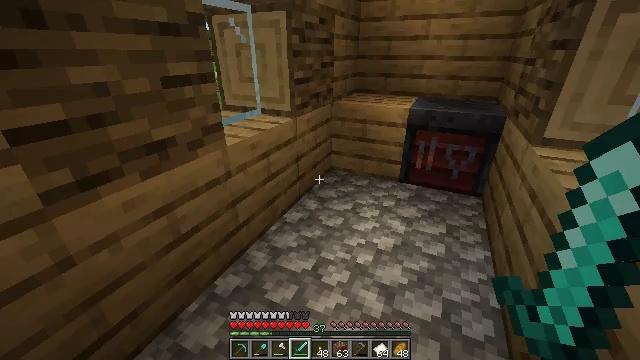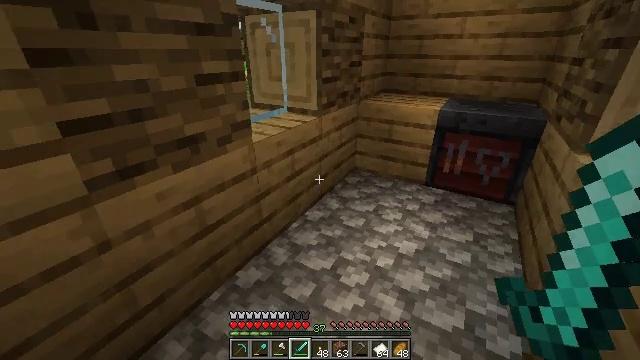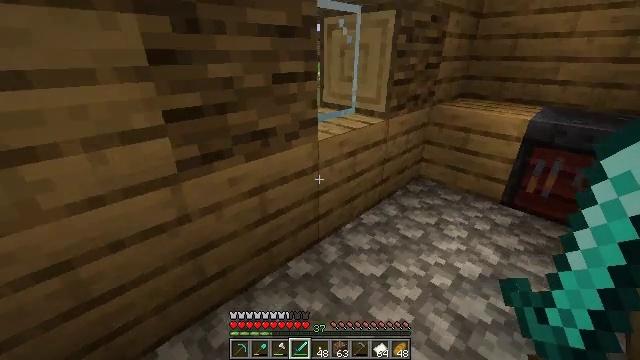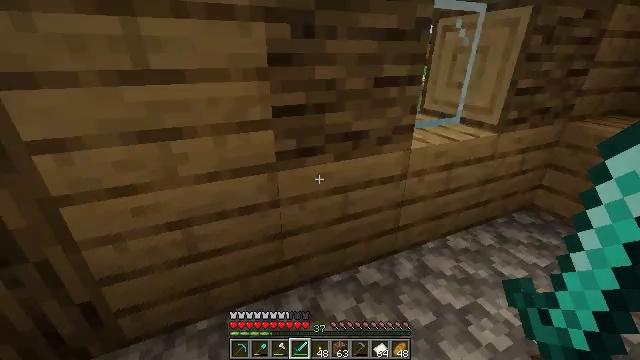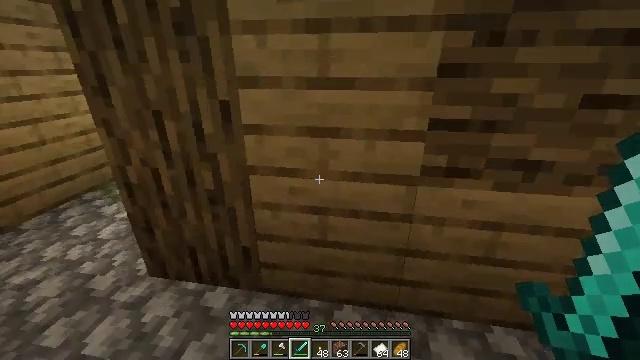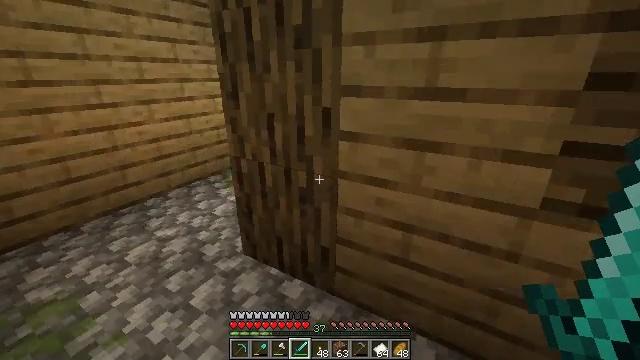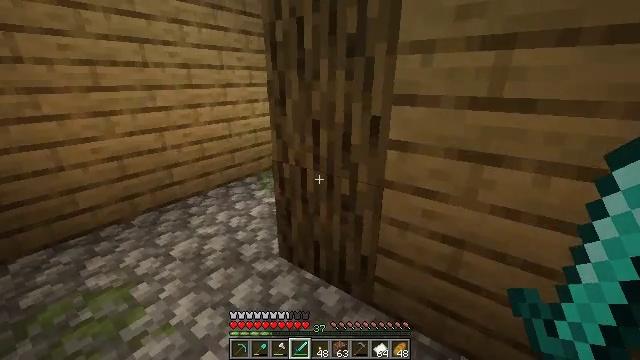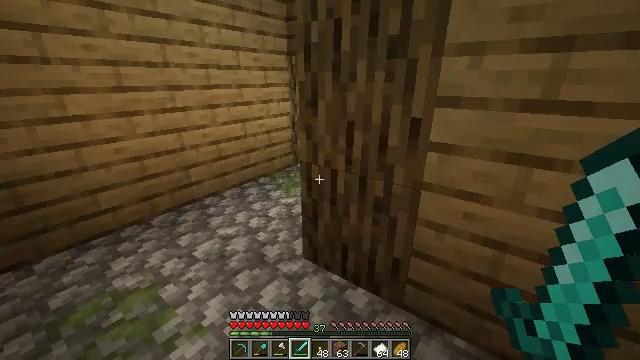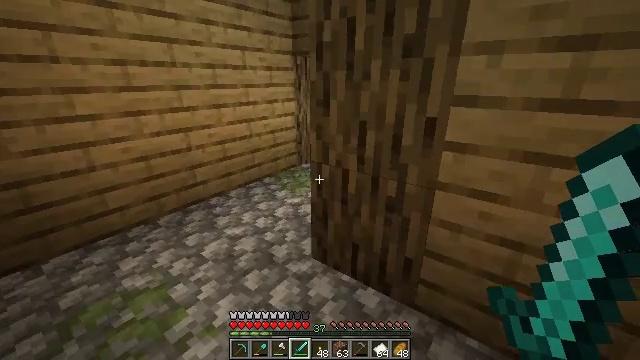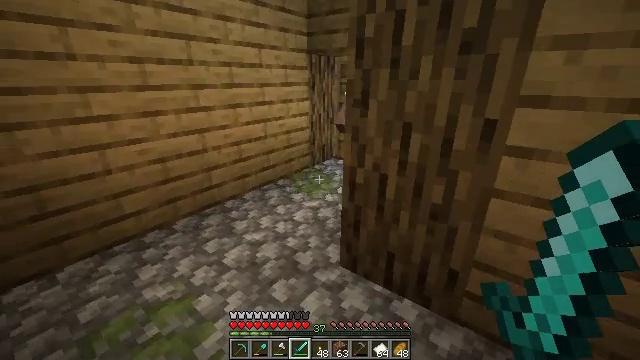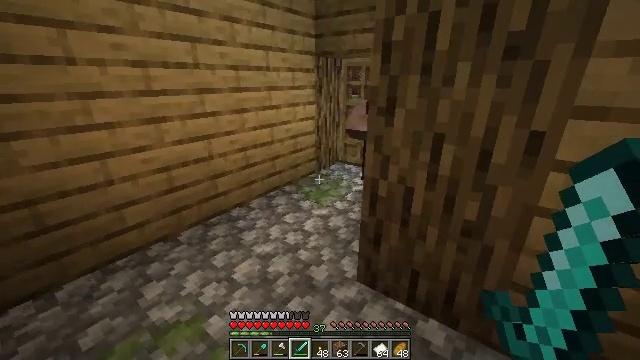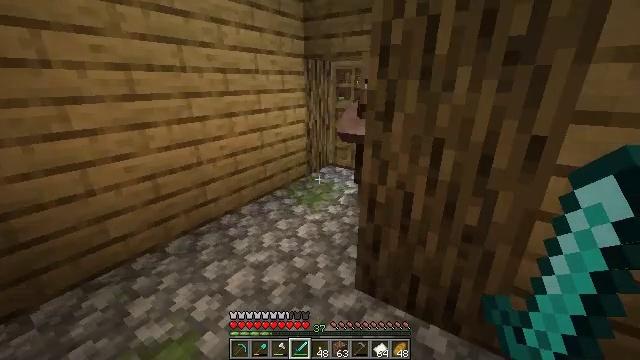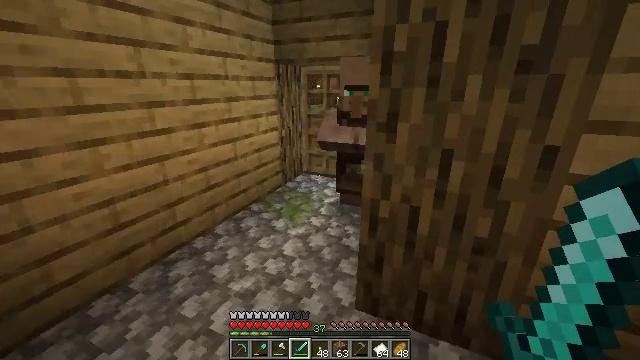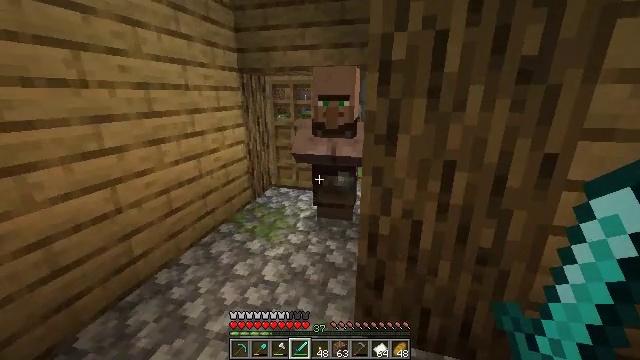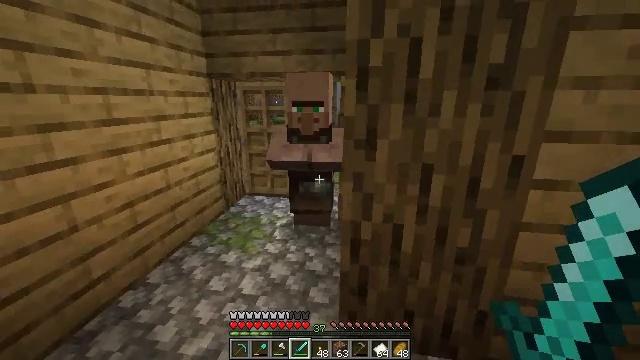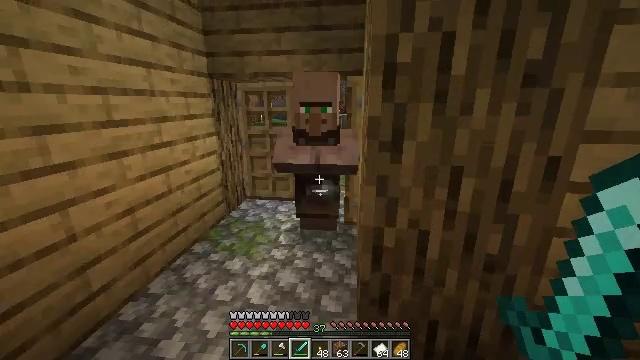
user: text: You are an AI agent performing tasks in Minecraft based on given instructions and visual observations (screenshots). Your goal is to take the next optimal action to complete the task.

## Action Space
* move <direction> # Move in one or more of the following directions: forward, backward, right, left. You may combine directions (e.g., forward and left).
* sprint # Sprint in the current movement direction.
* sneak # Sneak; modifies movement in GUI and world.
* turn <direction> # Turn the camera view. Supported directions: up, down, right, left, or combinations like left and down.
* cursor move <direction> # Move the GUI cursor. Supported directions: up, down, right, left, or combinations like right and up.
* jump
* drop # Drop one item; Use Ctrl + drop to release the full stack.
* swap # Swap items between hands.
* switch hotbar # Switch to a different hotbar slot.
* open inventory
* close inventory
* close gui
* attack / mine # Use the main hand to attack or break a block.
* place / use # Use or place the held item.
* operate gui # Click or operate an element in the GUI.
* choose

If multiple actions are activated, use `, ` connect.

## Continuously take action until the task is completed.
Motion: motion action
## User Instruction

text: Retrieve the smithing table you placed.
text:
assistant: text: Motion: turn left
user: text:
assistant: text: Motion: turn left
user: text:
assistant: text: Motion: turn left
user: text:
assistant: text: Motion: turn left and up
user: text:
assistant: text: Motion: move left, turn left and up
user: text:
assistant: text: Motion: move left, turn left
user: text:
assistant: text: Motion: move left
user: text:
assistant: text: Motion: move left
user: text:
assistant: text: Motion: move forward and move left
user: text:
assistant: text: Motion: move forward and move left
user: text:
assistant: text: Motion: move forward and move left, turn right
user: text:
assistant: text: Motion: move forward and move left, turn right
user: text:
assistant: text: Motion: move forward and move left, turn right and up
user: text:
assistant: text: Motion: move forward and move left, turn right and up
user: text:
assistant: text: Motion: move forward and move left, turn right
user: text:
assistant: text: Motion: move forward and move left
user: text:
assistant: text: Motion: move forward and move left
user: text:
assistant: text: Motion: move forward and move left, turn right
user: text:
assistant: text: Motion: move forward and move left, turn right
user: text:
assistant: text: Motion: move forward
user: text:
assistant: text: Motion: move forward
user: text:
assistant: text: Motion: move forward
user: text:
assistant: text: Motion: move forward
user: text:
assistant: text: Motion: move forward
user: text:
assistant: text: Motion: move forward
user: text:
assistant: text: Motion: move forward
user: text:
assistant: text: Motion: move forward
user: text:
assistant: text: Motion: move forward
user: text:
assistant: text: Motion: move forward
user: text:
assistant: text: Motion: move forward